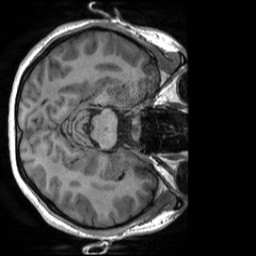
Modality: T1w
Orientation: axial
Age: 33
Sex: female
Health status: healthy
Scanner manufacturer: siemens
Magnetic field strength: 3 T
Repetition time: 2 s
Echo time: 0.00232 s